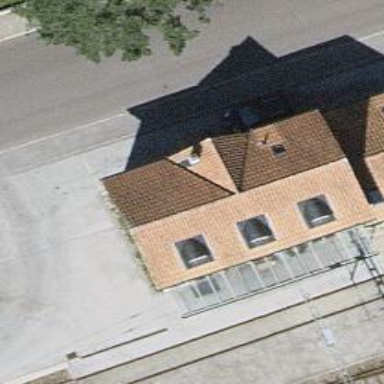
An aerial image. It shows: Building with ridged roof.